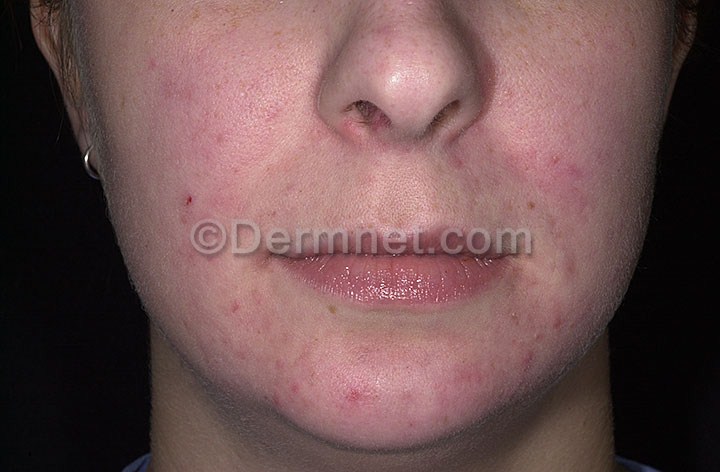
Disease: Acne and Rosacea Photos